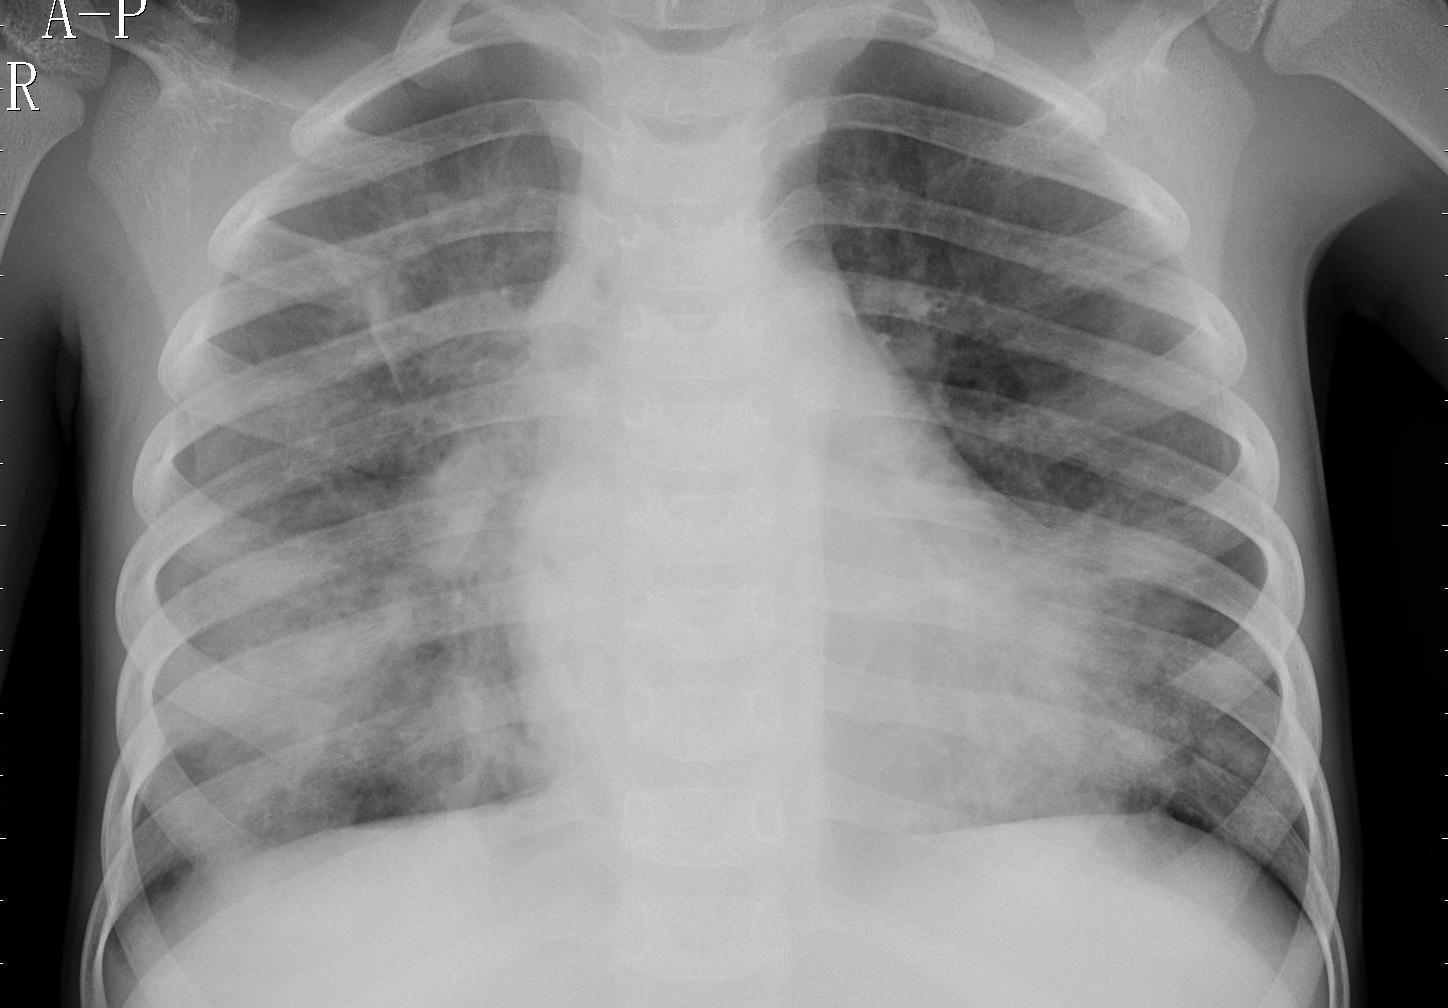
Diagnosis: PNEUMONIA